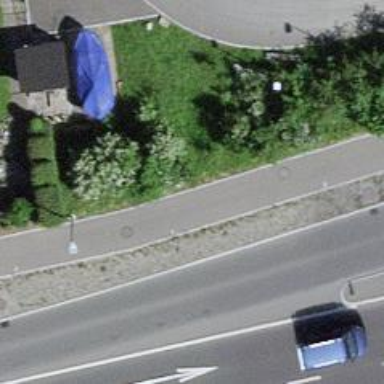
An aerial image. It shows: Cycleway.